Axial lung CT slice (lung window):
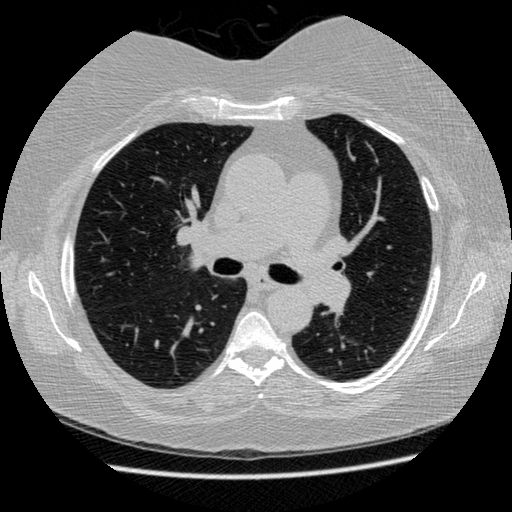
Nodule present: no